Question: I am using Jmeter for the first time and when I try running any of the pre-defined functions in JMS Point-to-point I see issue as below:-
> javax.naming.NoInitialContextException: Need to specify class name in environment or system property, or as an applet parameter, or in an application resource file: java.naming.factory.initial
I am not much sure on what class name has to be specified here.
Below is the info from logs:-
'''
017-06-27 22:59:06,868 ERROR o.a.j.p.j.s.JMSSampler: Need to specify class name in environment or system property, or as an applet parameter, or in an application resource file: java.naming.factory.initial
javax.naming.NoInitialContextException: Need to specify class name in environment or system property, or as an applet parameter, or in an application resource file: java.naming.factory.initial
at javax.naming.spi.NamingManager.getInitialContext(Unknown Source) ~[?:1.8.0_101]
at javax.naming.InitialContext.getDefaultInitCtx(Unknown Source) ~[?:1.8.0_101]
at javax.naming.InitialContext.getURLOrDefaultInitCtx(Unknown Source) ~[?:1.8.0_101]
at javax.naming.InitialContext.lookup(Unknown Source) ~[?:1.8.0_101]
at org.apache.jmeter.protocol.jms.sampler.JMSSampler.threadStarted(JMSSampler.java:329) [ApacheJMeter_jms.jar:3.2 r1790748]
at org.apache.jmeter.threads.JMeterThread$ThreadListenerTraverser.addNode(JMeterThread.java:677) [ApacheJMeter_core.jar:3.2 r1790748]
at org.apache.jorphan.collections.HashTree.traverseInto(HashTree.java:996) [jorphan.jar:3.2 r1790748]
at org.apache.jorphan.collections.HashTree.traverse(HashTree.java:978) [jorphan.jar:3.2 r1790748]
at org.apache.jmeter.threads.JMeterThread.threadStarted(JMeterThread.java:646) [ApacheJMeter_core.jar:3.2 r1790748]
at org.apache.jmeter.threads.JMeterThread.initRun(JMeterThread.java:634) [ApacheJMeter_core.jar:3.2 r1790748]
at org.apache.jmeter.threads.JMeterThread.run(JMeterThread.java:250) [ApacheJMeter_core.jar:3.2 r1790748]
at java.lang.Thread.run(Unknown Source) [?:1.8.0_101]
2017-06-27 22:59:06,915 INFO o.a.j.f.LogFunction: Thread Group 1-1 : "Hello world"
2017-06-27 22:59:06,915 WARN o.a.j.p.j.s.JMSSampler: Session may not be null while creating message
'''
Image:

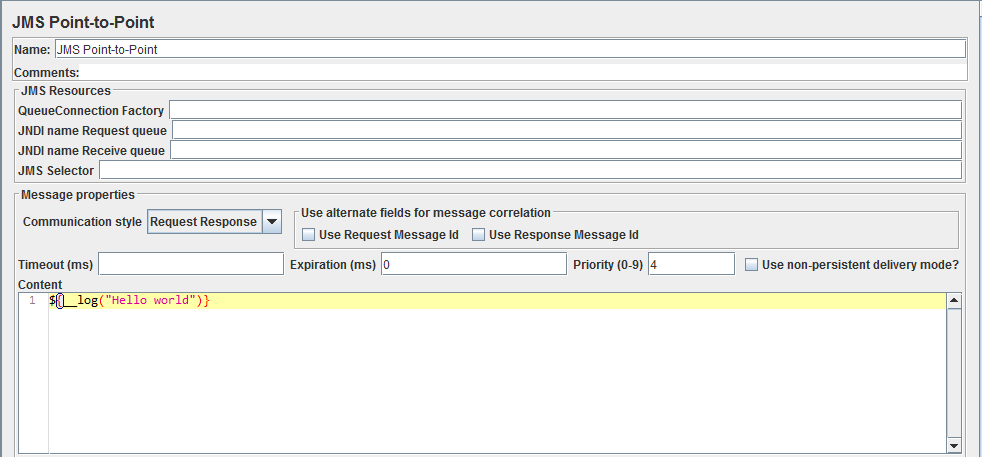
Answer: You need to provide the fully qualified class name of the factory class that will create the initial context. An initial context is the starting point for naming operations.
See <URL>.
So basically you need to figure out what <URL> server you need to test and once you know at least what is being used you will need to find out correct QueueConnectionFactory and InitialContext class names, queue names and other JMS Properties.
Check out <URL> article for more information.